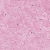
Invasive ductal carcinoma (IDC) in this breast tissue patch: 0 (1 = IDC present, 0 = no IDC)